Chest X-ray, AP view. Patient: 47 years old, sex M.
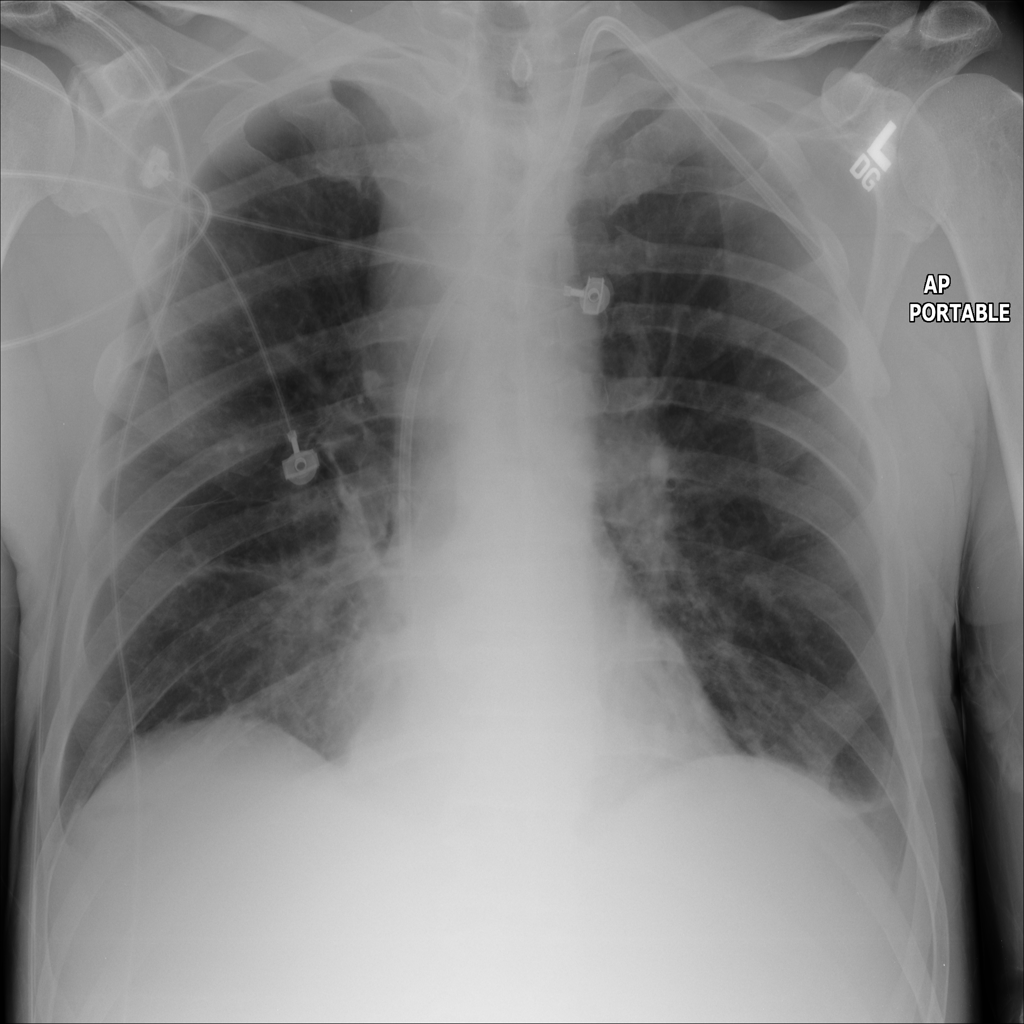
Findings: Atelectasis, Infiltration